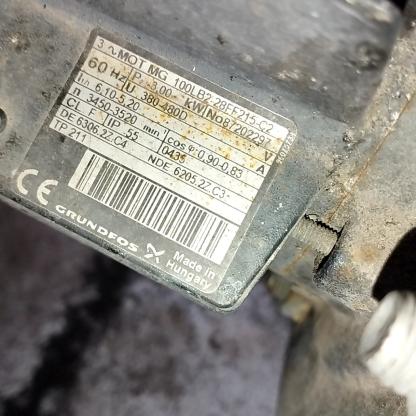
Klasa: tabliczka-znamionowa